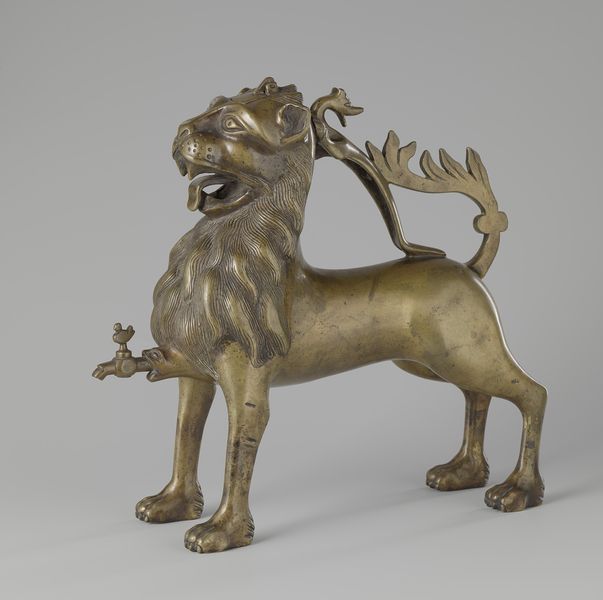
Titel: Leeuw-quamanile
Standort: Amsterdam
Institution: Rijksmuseum
Schlagwörter: vogel, tier, gold, brunnen, henkel, kanne, skulptur, statue, mähne, schwanz, pfoten, bronze, stolz, gefäss, bayern, kran, wasserhahn, zunge, mittelalter, löwe, trichter, hahn, ausguss, gießen, animal, lod, zapf